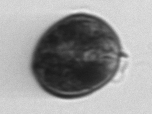
Label: Prorocentrum